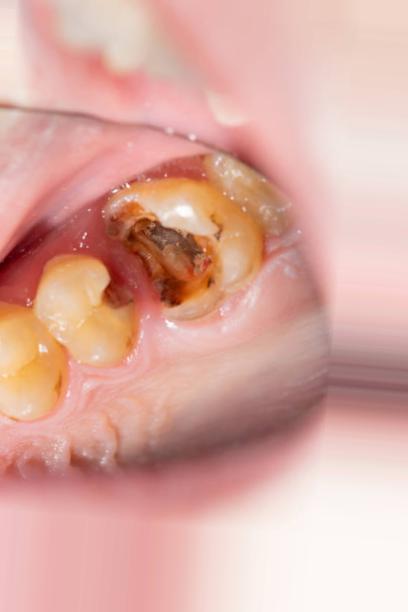
Condition: Caries